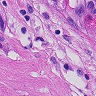
Metastatic tissue present: yes